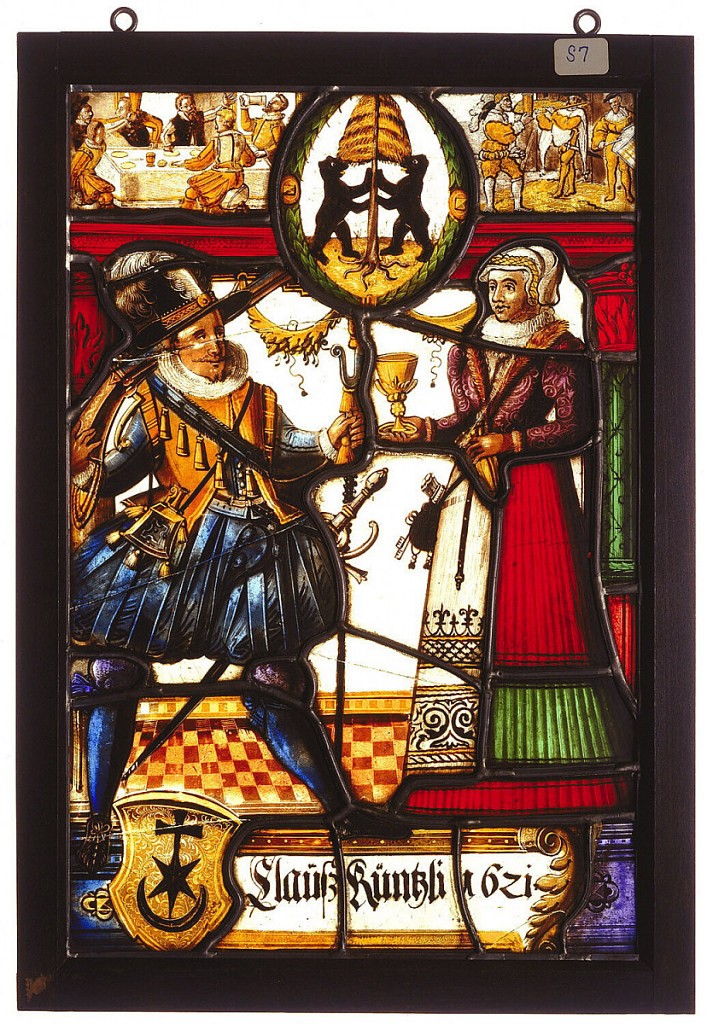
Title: Welcome Panel
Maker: Clauss Kuntzli
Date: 1621
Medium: stained glass, silver stain, enamel, metal
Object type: panel
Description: Rectangular stained glass panel depicting a well-dressed couple; with one hand, man pulls a cord with tassel, and woman holds a gold goblet. Possible wedding portrait. Above couple, an oval crest showing two black bears flanking a yellow pine tree, between two scenes. On left: men dining and drinking (celebrating), on right: standing musicians. Below, left, a gold shield crest featuring a black symbol of a cross, star and crescent conjoined. To the right, an inscription: "Clausskunklibzi" [?]